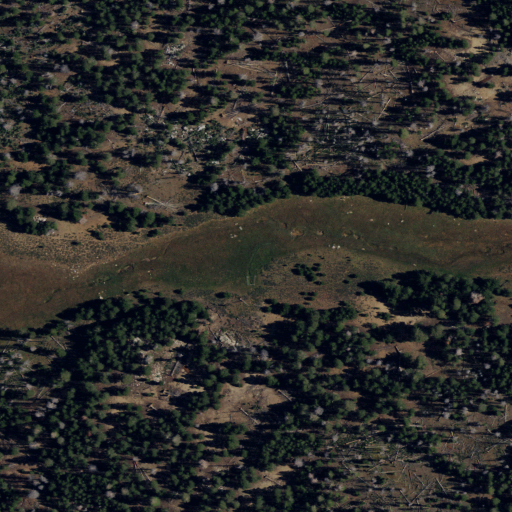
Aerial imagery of plain(s) in California named Albanita Meadows containing evergreen forest, herbaceous wetlands, and shrub